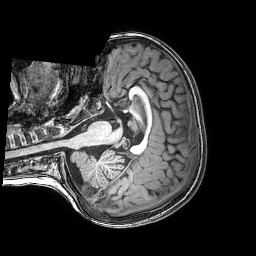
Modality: T1w
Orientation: axial
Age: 6
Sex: male
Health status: healthy